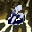
Label: 6